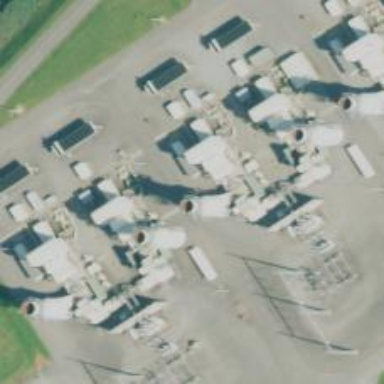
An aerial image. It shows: Gas turbine generator powered by gas.